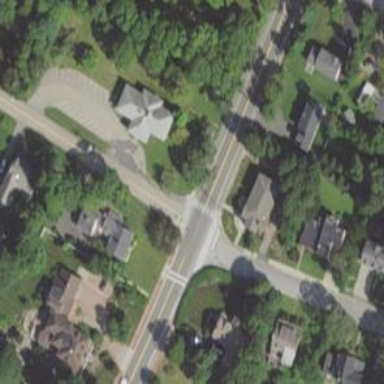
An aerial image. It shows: Marked road crossing.